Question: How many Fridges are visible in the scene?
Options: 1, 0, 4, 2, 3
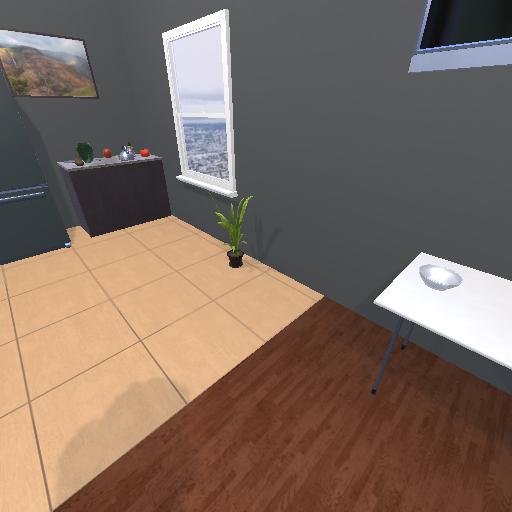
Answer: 1